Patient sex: F
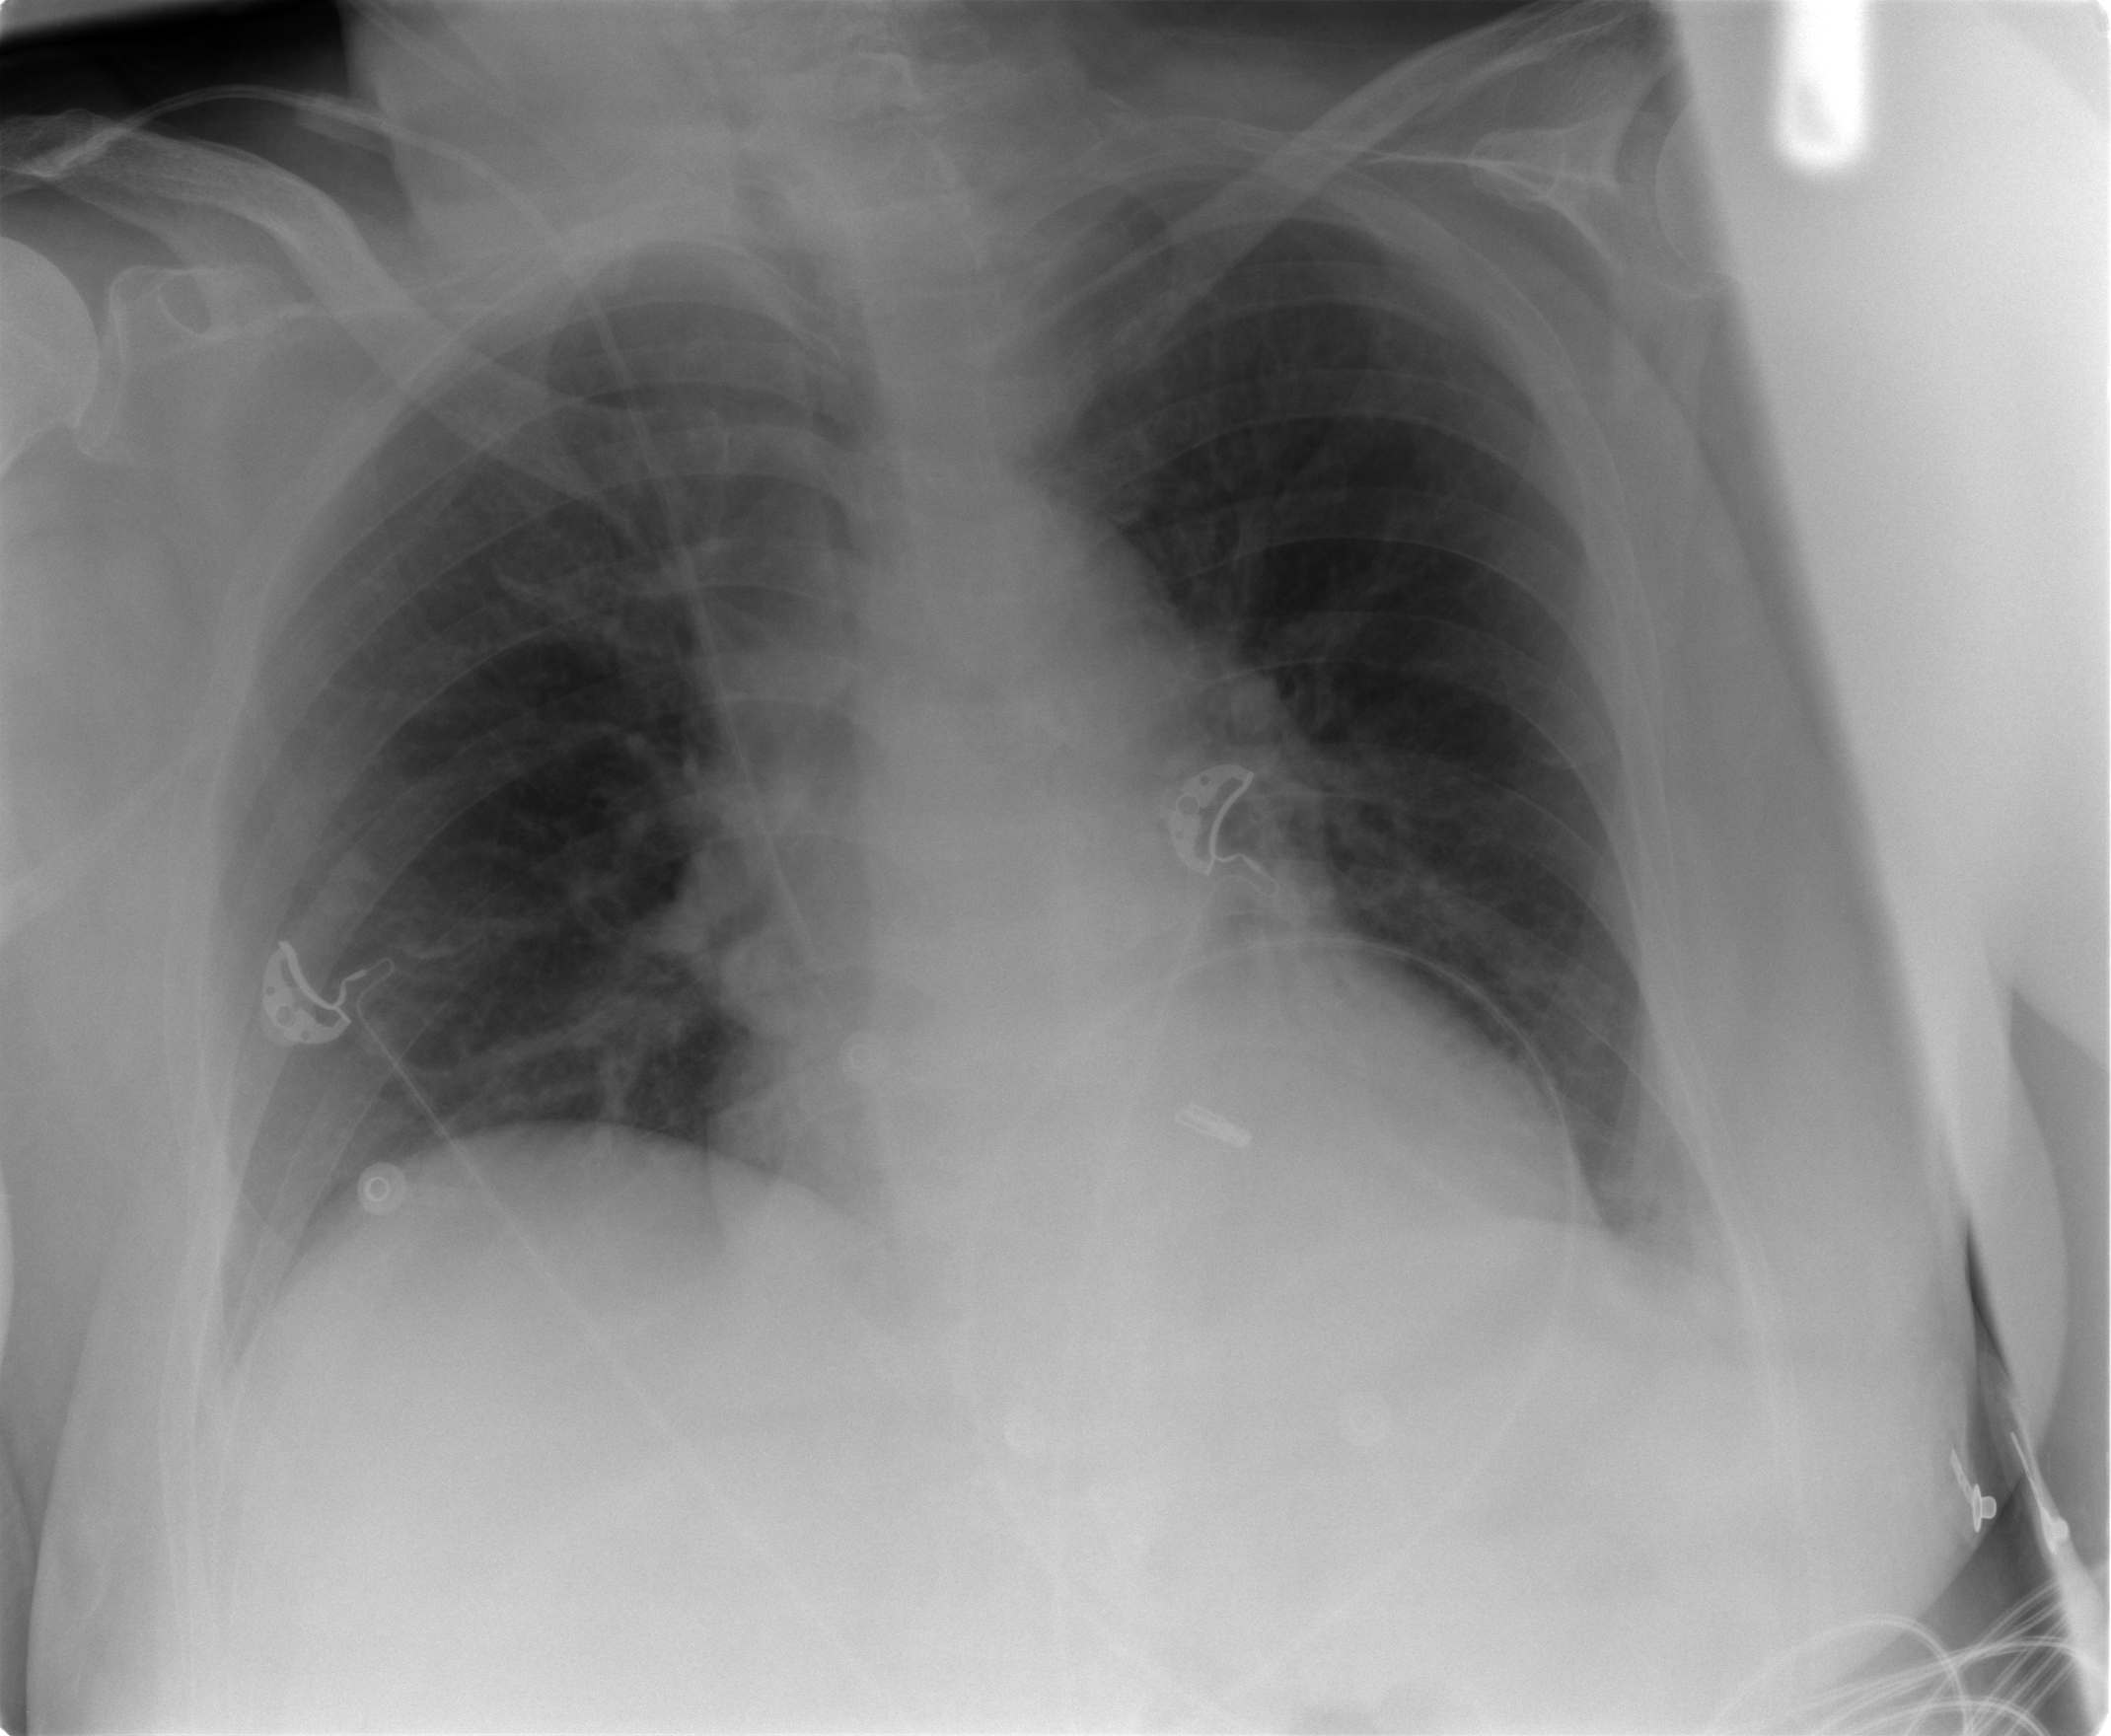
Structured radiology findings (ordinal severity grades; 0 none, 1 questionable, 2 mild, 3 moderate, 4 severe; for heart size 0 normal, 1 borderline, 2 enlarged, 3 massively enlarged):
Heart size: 2
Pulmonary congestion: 2
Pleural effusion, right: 0
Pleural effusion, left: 1
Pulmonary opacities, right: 1
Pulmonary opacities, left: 0
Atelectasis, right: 1
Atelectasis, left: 1